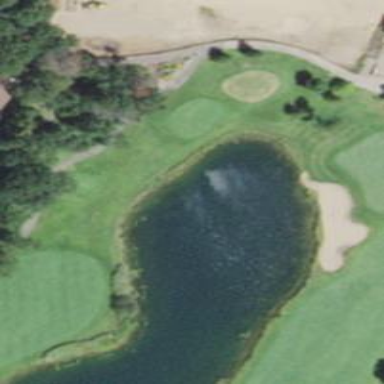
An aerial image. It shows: View of golf hole.